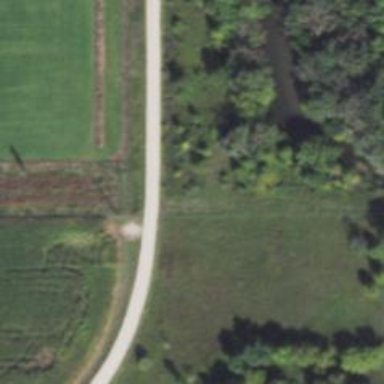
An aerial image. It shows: Unclassified road.